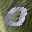
Label: 0